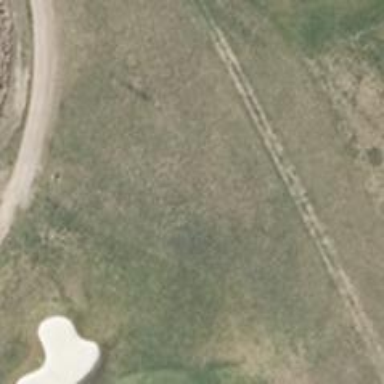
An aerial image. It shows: Rough area in golf course.